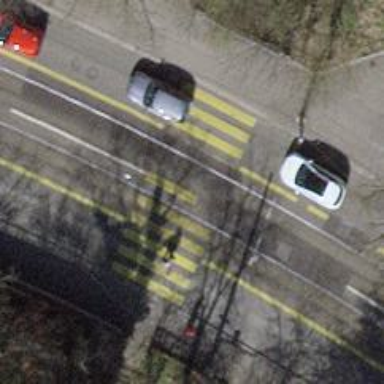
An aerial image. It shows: Tram crossing on the railway.